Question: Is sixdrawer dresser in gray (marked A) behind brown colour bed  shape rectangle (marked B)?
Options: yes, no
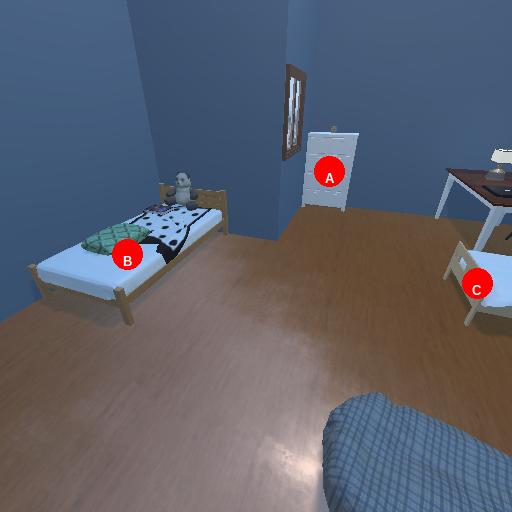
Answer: yes